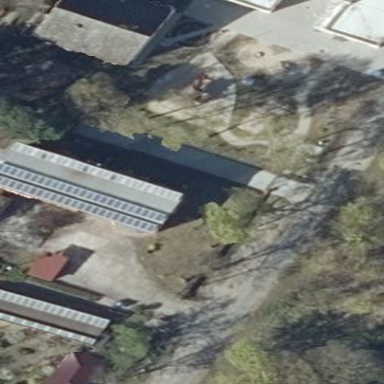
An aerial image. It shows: Small solar photovoltaic panel generator inside building.